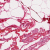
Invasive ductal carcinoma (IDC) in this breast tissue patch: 0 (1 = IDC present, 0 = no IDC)